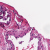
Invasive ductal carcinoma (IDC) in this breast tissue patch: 0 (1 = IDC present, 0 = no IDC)